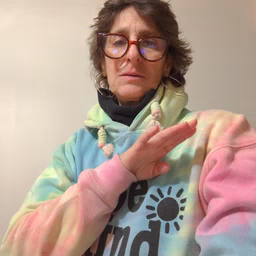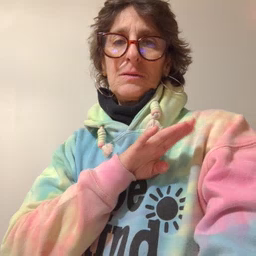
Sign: bug